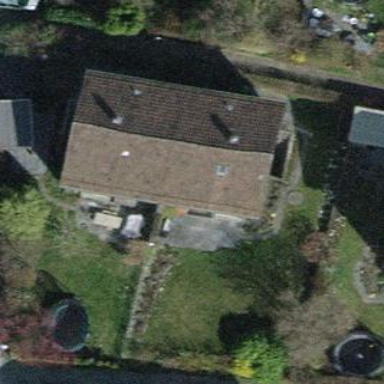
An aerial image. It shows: Semidetached house.